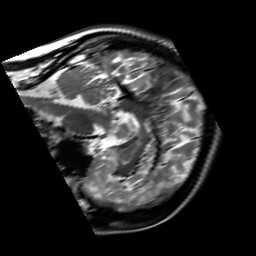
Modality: T2w
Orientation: sagittal
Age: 33
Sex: female
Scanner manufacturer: siemens
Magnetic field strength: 3 T
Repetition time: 7 s
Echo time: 0.09 s